Field crop: maize
Growth stage: 2
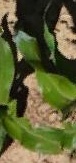
Species: maize